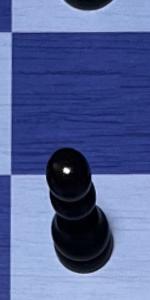
Label: Pawn_Black